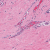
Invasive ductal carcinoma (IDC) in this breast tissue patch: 0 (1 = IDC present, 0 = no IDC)